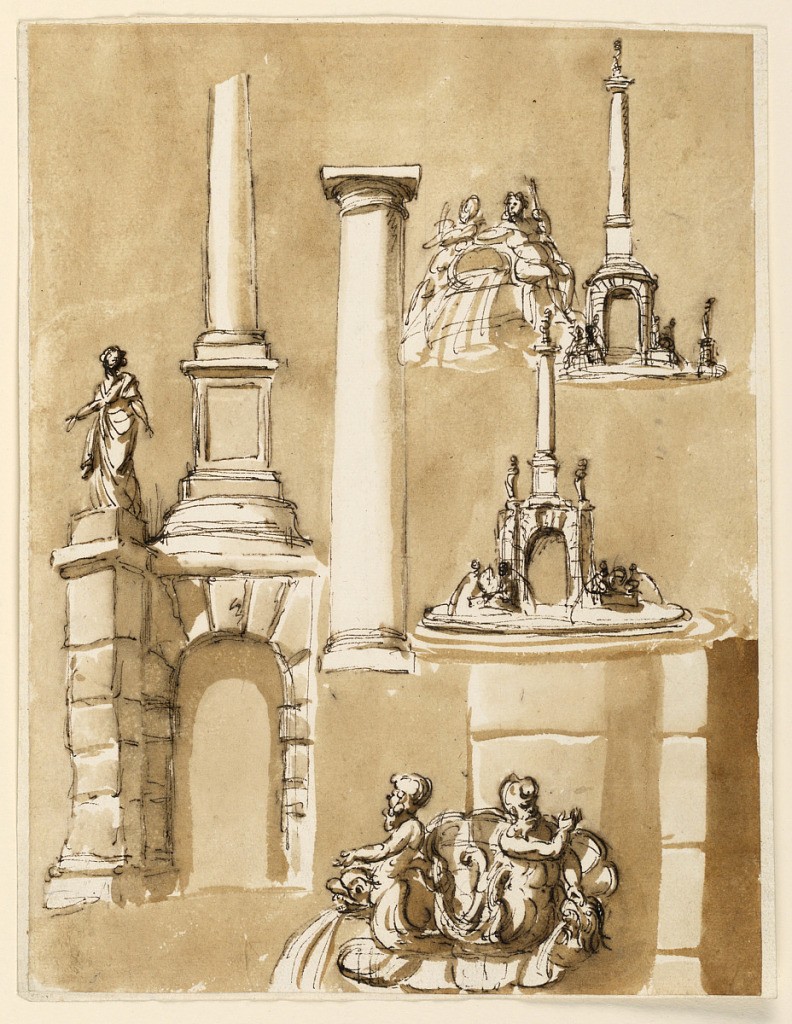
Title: Fountains; architectural details
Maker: Giuseppe Barberi, Italian, 1746–1809
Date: ca. 1795
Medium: Pen and brown ink, brush and brown wash on off-white laid paper, lined
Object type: Drawing
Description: A Doric column, with a figure standing upon a pavilion. It is build of blocks and consists of archways with obliquely disposed projecting pilasters at the corners and statues upon them. Water pours from the mouths of animals, grouped in pairs, and flanking a central motif. The left side of the pavilion with the lower part of the column and the column are shown in detail at left. Upper right corner: two stream gods leaning upon a vessel from which water pours. A variation of the design. The pilasters and statues are omitted; the stream gods are disposed in front of the corners. Statues upon pedestals are suggested near the rim of the basin. Bottom right, a shell is fastened to an oblique side of the pavilion. The water pours from the mouths of two dolphins the mouths of which are held open by mermen.